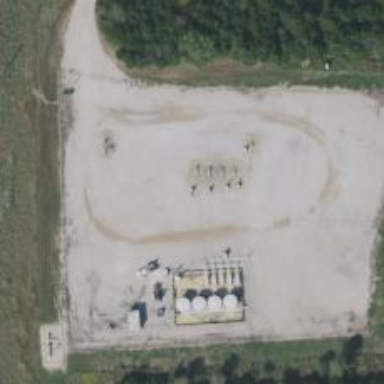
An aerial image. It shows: Petroleum well.